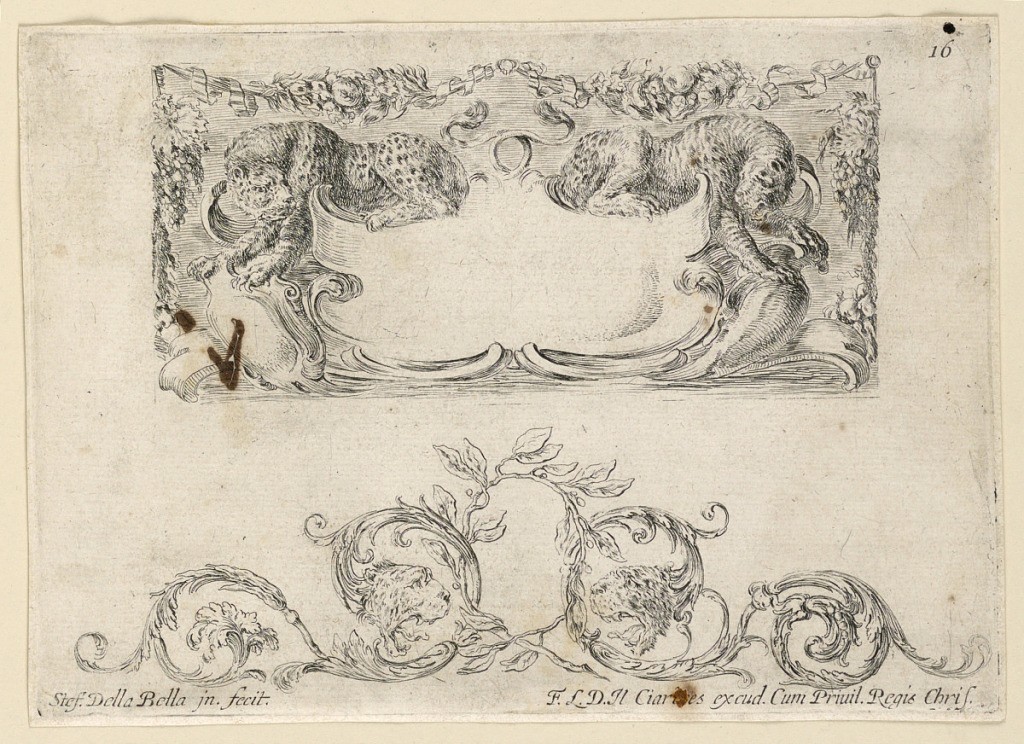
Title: Escutcheon, Rinceaux, No. 16 from "Raccolta di varii cappriccii et nove inventioni di cartelle et ornamenti"
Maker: Stefano della Bella, Italian, 1610–1664
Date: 1646
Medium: Etching on paper
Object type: Print
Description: No. 16 of the same set as -10, "Raccolta di varii cappriccii," etc.